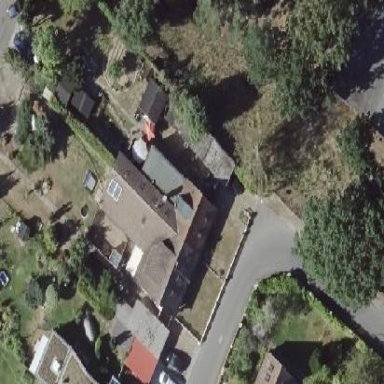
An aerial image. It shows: Semi-detached house with gabled roof.